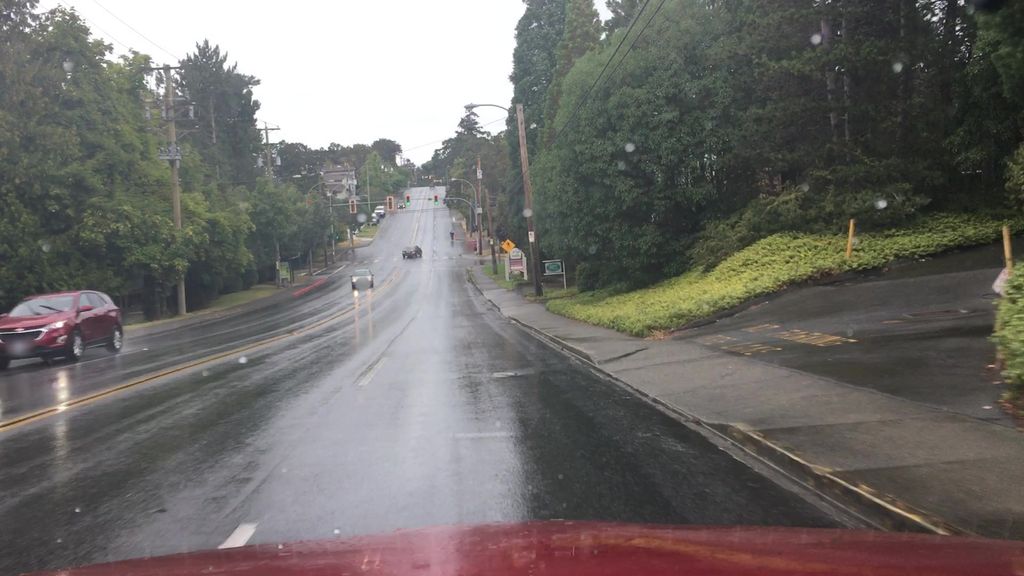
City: victoria